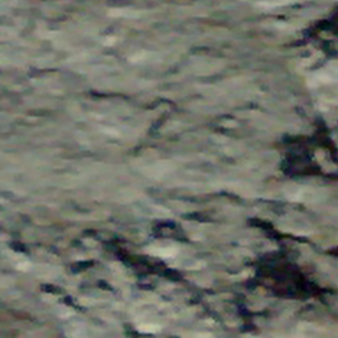
Label: other